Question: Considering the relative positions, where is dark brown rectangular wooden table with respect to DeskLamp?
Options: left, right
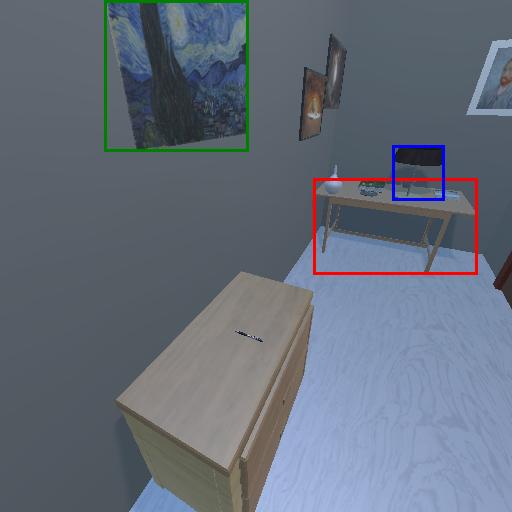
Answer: left